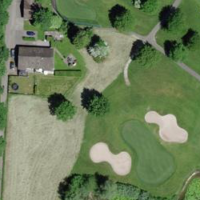
EUNIS habitat code: 53
Species observed at this site:
Prunus padus
Ficaria verna